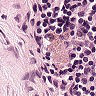
Metastatic tissue present: no